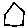
Label: house